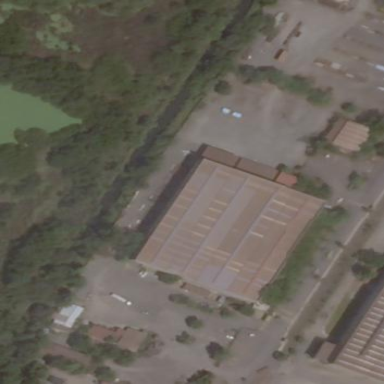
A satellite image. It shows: Industrial building.